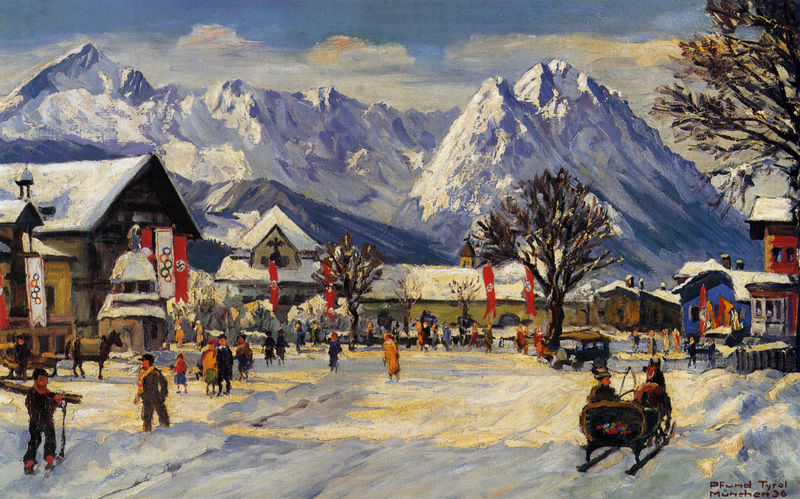
Titel: Olympiade in Garmisch
Künstler: Alois Pfund
Institution: (Privatbesitz)
Schlagwörter: adler, baum, blau, dunkel, gemälde, himmel, schatten, wolken, baumstämme, bäume, frauen, gelb, grün, menschen, stadt, äste, braun, fenster, hell, licht, männer, orange, schwarz, strasse, weiss, eis, gebäude, rot, schal, schnee, weg, malerei, signatur, öl, baumstamm, horizont, häuser, hügel, zweige, hütte, kirche, kind, wald, brunnen, kinder, pferd, pferde, fahnen, ort, fahne, aplen, berge, gebirge, gipfel, gletscher, dorf, dächer, hütten, winter, kutsche, platz, auto, wagen, kuppel, sport, ortschaft, bergdorf, erker, ringe, türme, münchen, alpen, peitsche, olympia, spiele, schlitten, flaggen, hänge, drittes reich, automobil, autos, symbole, kufen, ski, nazis, hakenkreuz, garmisch, bold, garmisch parten kirchen, garmsich partenkirchen, ns zeit, olympiade, olympische, olympische spiele, pferdeschlitten, pfund, skifahrer, winterolympiade, winterspiele, wintersport